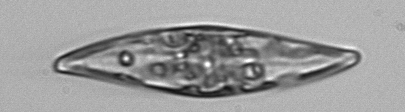
Label: Pleurosigma